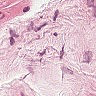
Metastatic tissue present: no